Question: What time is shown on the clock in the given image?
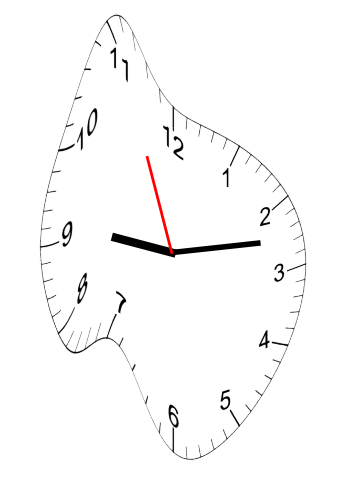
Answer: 09:12:56